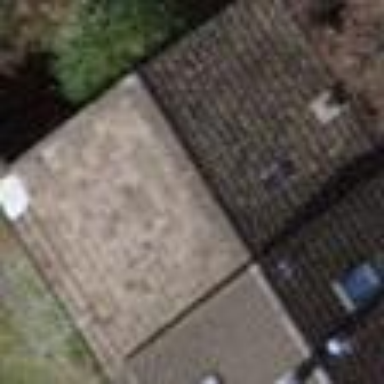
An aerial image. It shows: Building with pitched roof.